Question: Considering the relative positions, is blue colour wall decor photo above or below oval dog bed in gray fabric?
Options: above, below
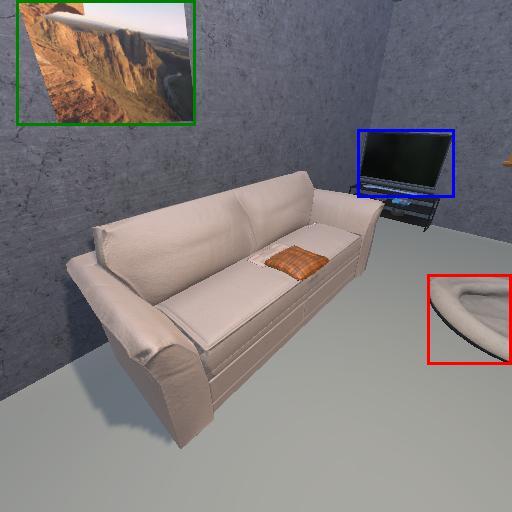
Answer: above